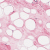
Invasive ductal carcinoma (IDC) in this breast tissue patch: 0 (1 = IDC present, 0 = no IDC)